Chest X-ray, PA view. Patient: 57 years old, sex F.
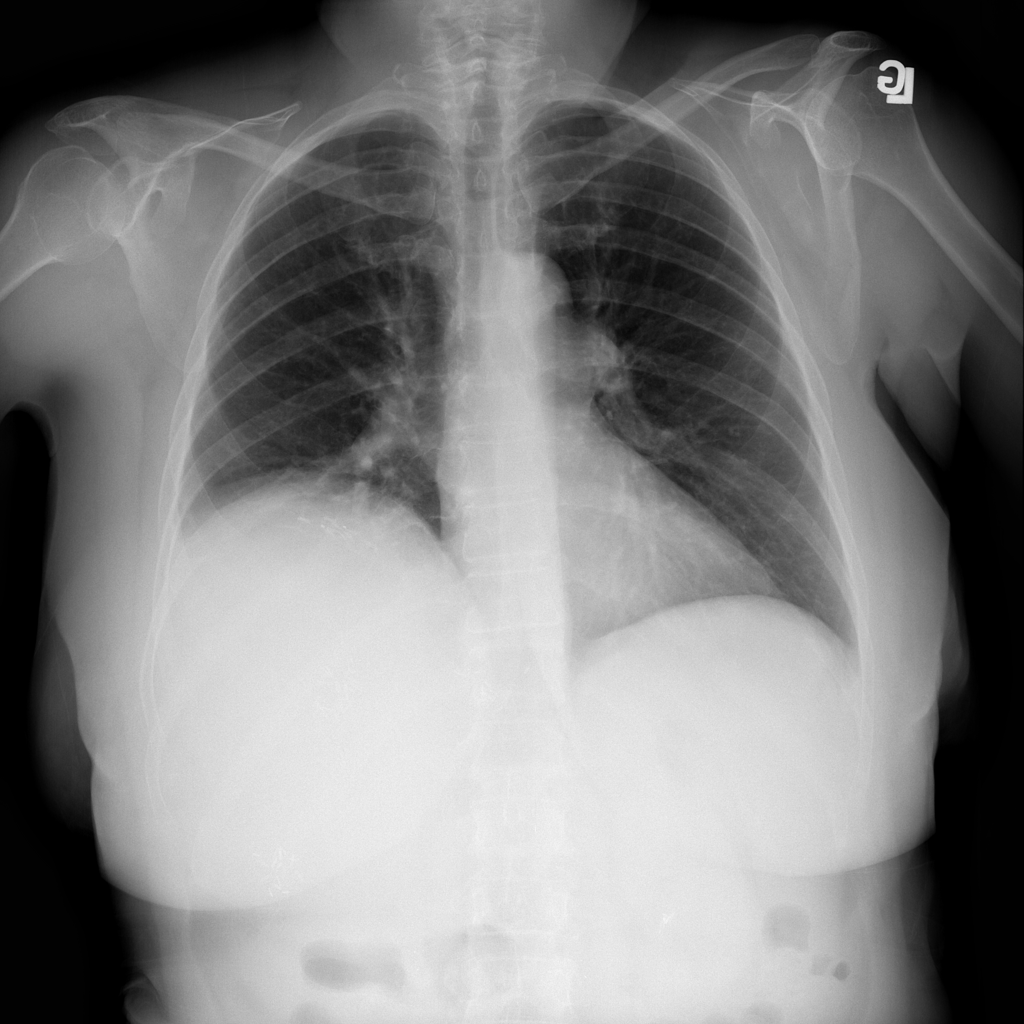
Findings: No Finding